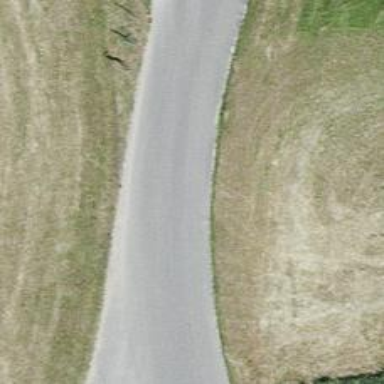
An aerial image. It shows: Unclassified road with asphalt surface.